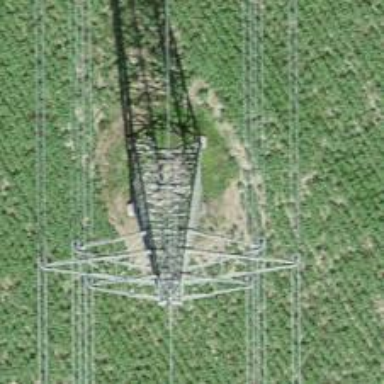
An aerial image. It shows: Towering power structure.